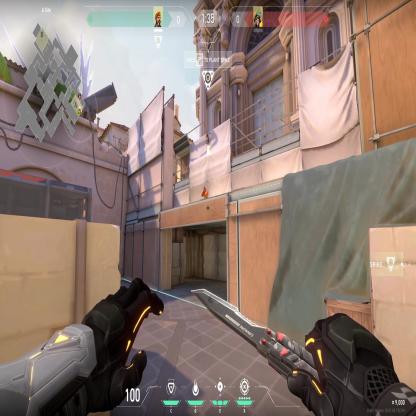
Label: enemy